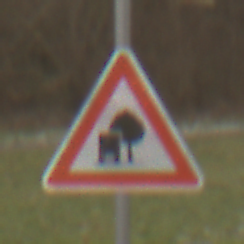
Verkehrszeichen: UnzureichendesLichtraumprofil
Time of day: Midday
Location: Outdoor (Nature)
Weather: Overcast
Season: NotSpecified
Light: Natural